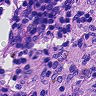
Metastatic tissue present: no